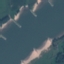
Land use / land cover class: River